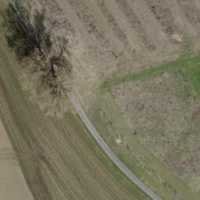
EUNIS habitat code: 52
Species observed at this site:
Tettigonia viridissima
Linaria vulgaris